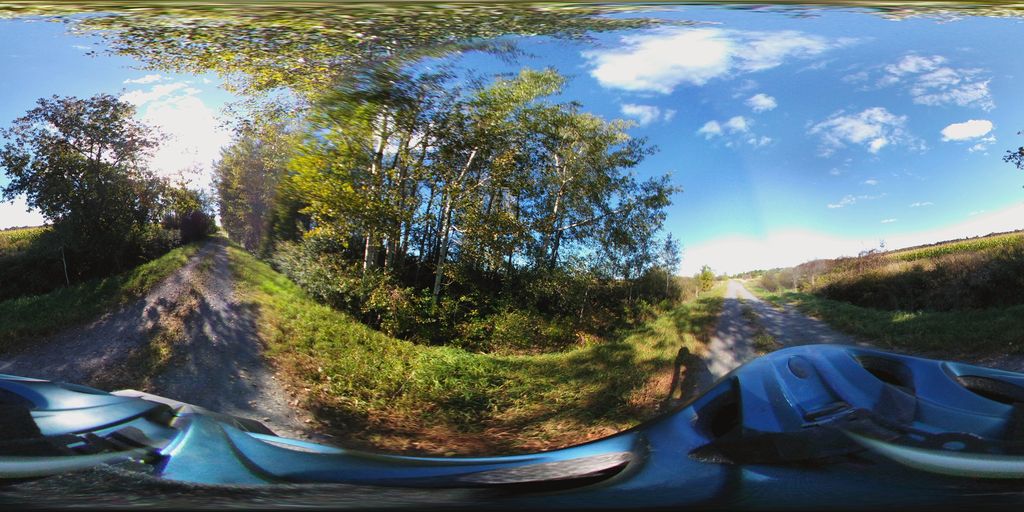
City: ottawa-gatineau